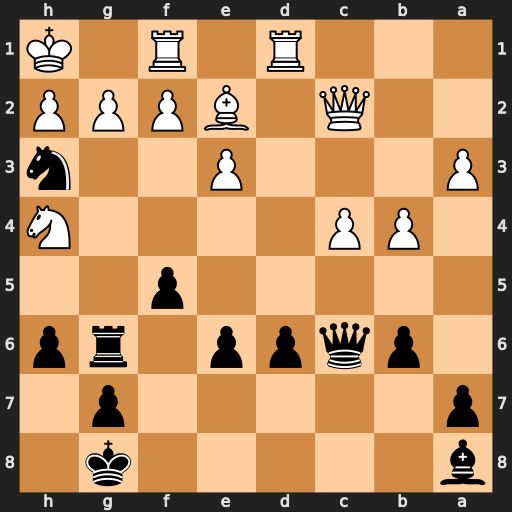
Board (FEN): b5k1/p5p1/1pqpp1rp/5p2/1PP4N/P3P2n/2Q1BPPP/3R1R1K
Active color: b
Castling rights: -
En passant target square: -
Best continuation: Qxg2+ Nxg2 Bxg2#